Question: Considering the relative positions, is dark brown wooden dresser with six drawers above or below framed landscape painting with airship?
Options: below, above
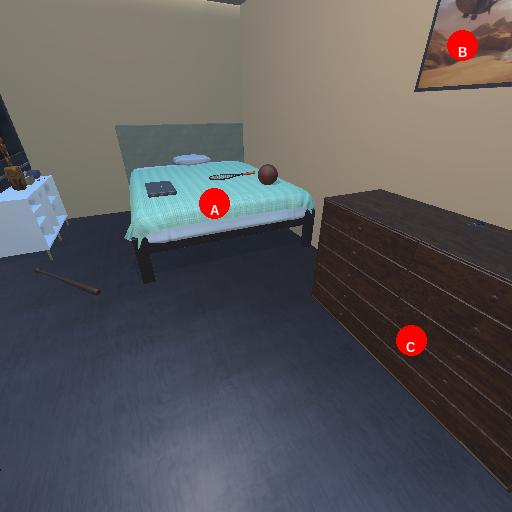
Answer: below